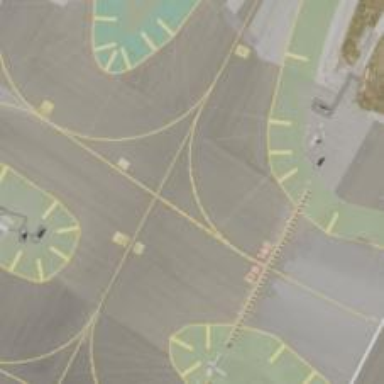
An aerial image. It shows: Asphalt taxiway at the airport.